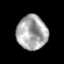
Tissue: prostate
Cell type: T cells
Senescence score: 0.3125
Nuclear area (px): 1021
Mean DAPI intensity: 168.671